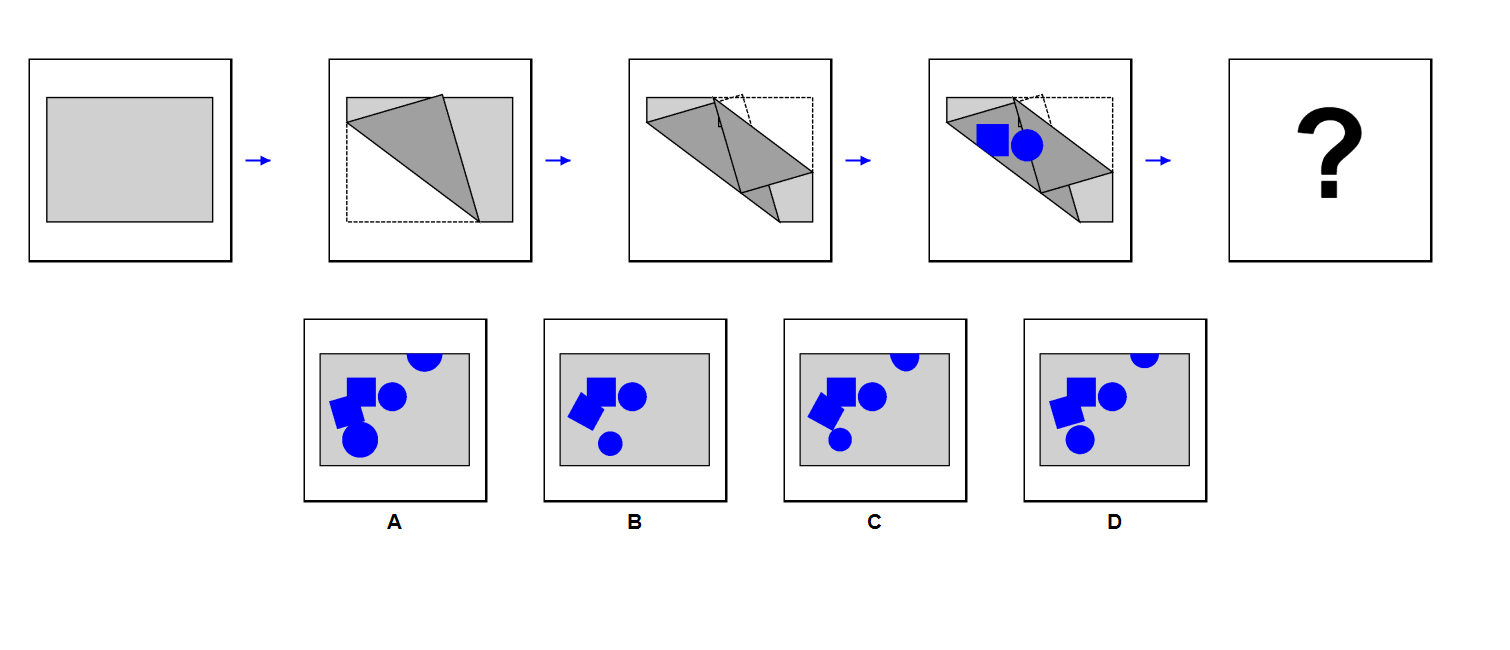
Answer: D